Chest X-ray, PA view. Patient: 45 years old, sex F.
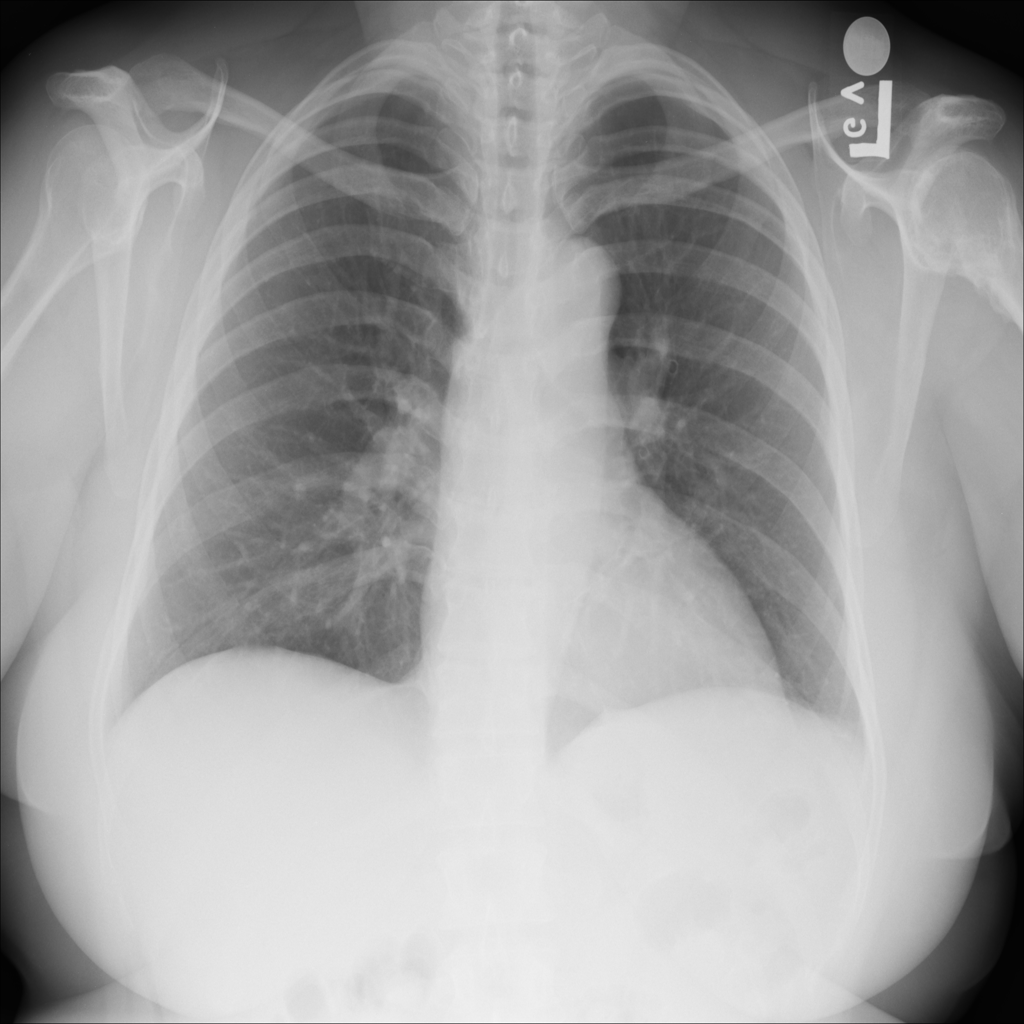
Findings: No Finding